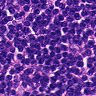
Metastatic tissue present: no